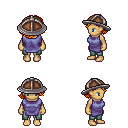
a pixel art fantasy rpg character, female body template, human, tanned skin, chain tabard jacket, teal pants, light blonde swoop hairstyle, chain helm, four views (front, back, left, right), 2x2 character sprite sheet, small pixel art, hard edges, no anti-aliasing